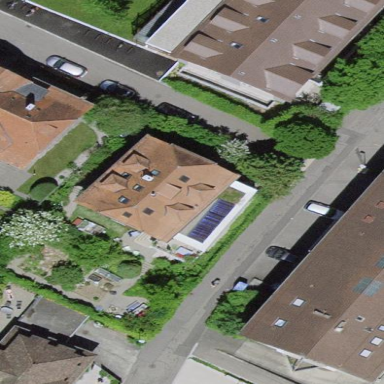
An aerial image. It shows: Half-hipped roof building.